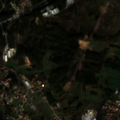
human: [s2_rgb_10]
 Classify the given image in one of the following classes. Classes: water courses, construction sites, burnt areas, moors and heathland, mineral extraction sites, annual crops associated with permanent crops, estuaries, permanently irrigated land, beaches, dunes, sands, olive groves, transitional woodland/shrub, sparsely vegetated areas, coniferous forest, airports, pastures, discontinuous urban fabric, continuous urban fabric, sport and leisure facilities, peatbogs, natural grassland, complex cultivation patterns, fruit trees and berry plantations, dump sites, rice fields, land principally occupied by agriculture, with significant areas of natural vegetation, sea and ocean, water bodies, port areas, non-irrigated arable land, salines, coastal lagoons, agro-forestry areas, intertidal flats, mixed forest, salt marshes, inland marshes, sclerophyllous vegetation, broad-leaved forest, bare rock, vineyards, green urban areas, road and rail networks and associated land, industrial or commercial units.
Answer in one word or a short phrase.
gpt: road and rail networks and associated land, vineyards, complex cultivation patterns, land principally occupied by agriculture, with significant areas of natural vegetation, coniferous forest, transitional woodland/shrub